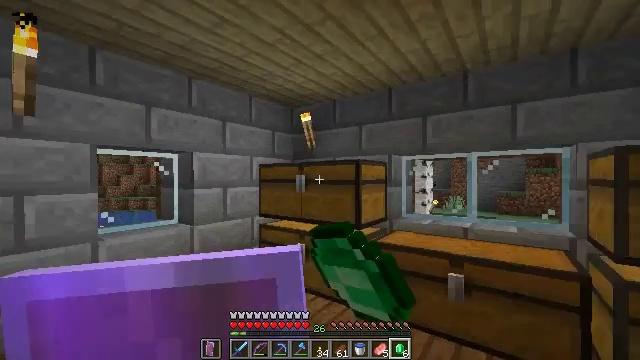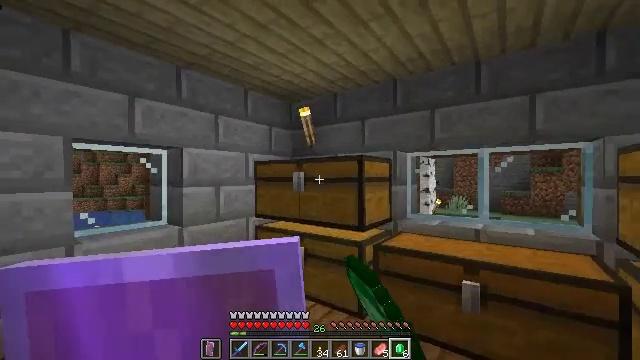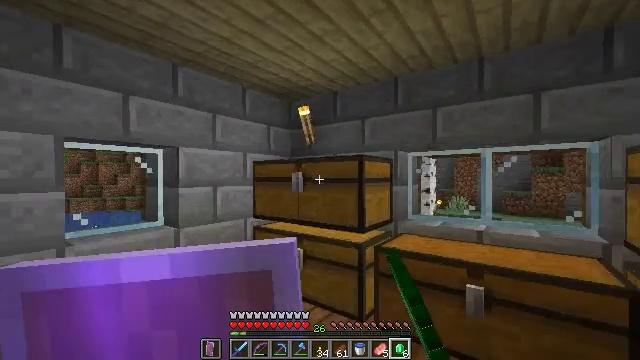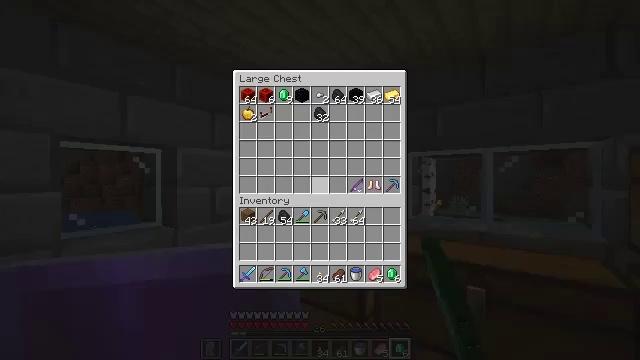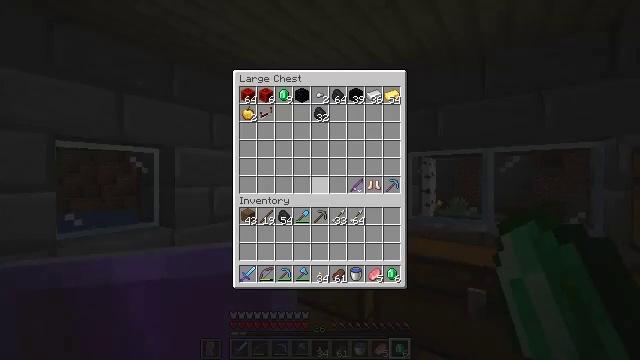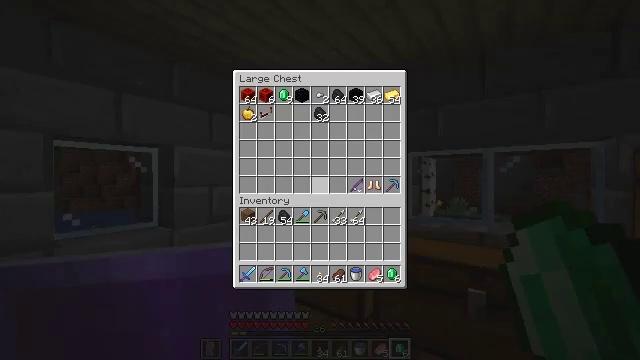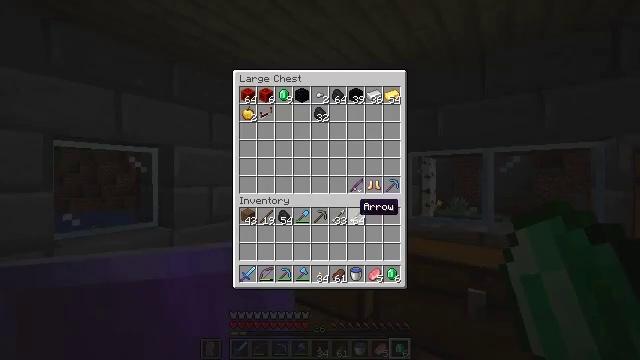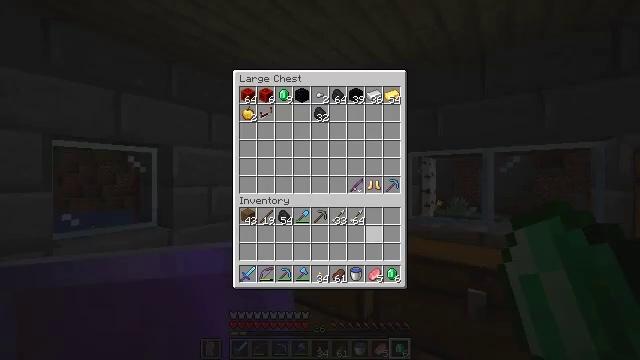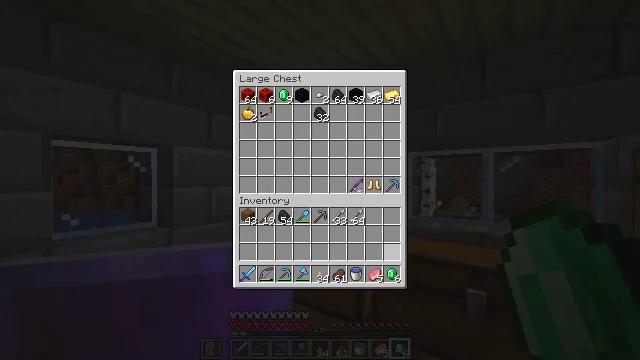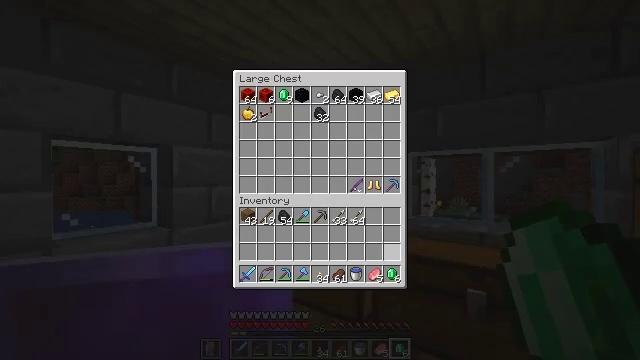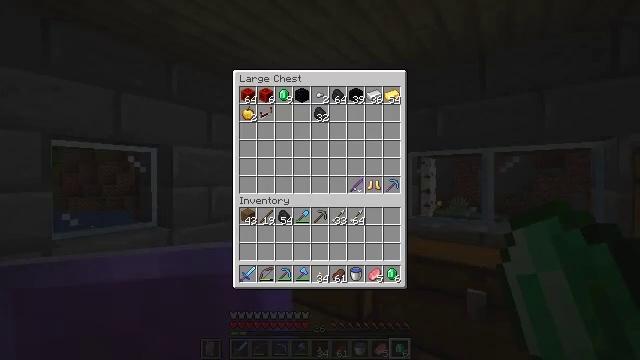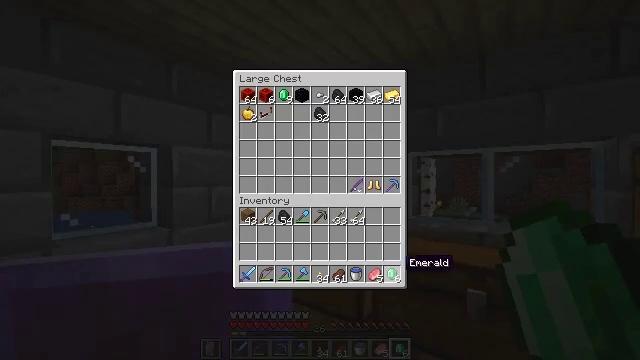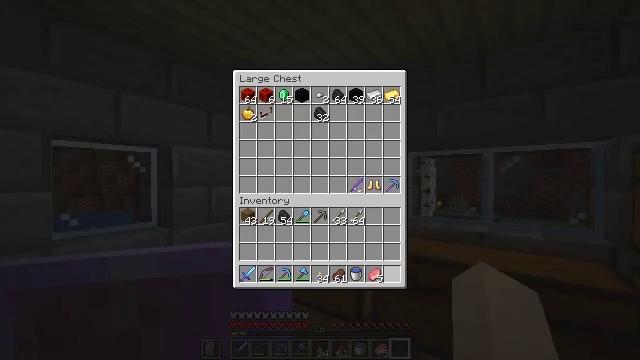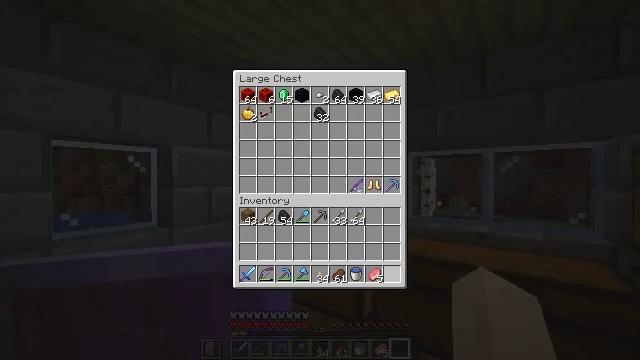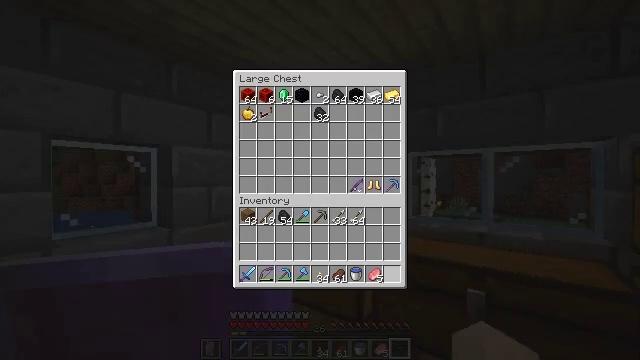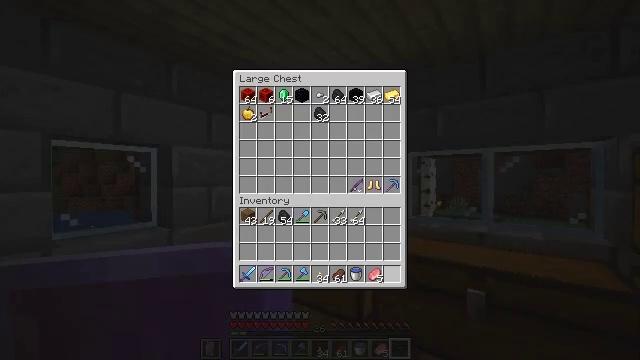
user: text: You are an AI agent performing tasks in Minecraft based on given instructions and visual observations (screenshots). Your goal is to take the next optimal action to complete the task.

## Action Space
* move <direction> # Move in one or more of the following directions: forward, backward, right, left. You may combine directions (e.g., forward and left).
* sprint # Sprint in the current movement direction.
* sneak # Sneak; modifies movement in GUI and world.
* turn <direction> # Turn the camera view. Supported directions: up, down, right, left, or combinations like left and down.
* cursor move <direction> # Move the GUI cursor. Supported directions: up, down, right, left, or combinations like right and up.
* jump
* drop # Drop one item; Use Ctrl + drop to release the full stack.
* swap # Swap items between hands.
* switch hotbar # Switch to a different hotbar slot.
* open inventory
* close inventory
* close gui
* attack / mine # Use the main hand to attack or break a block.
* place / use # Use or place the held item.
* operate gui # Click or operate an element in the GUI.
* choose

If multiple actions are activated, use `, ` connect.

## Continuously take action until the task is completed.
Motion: motion action
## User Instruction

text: Mine grass block from the ground.
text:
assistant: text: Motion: no_op
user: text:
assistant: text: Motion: no_op
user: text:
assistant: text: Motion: no_op
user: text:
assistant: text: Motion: no_op
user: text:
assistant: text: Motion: cursor move right
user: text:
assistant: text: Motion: cursor move right and down
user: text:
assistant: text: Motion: sneak, cursor move right and down
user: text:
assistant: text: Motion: sneak, cursor move right and down
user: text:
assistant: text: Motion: sneak, cursor move right
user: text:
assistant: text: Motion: sneak
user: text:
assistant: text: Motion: sneak, cursor move down
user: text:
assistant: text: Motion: sneak, operate gui
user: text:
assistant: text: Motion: sneak, operate gui
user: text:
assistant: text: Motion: sneak
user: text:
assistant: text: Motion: no_op
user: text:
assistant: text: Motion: no_op
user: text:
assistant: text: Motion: cursor move right and down
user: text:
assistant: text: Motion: turn right and down
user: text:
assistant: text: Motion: turn right and down
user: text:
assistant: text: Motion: use / place
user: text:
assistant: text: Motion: use / place
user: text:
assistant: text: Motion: turn right, use / place
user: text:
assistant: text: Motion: no_op
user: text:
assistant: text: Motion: turn right and down
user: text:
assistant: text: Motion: turn down, use / place
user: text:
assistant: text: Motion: use / place
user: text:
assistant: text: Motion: use / place
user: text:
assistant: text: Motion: no_op
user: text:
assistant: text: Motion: no_op
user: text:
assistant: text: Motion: no_op